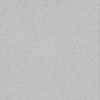
Label: dusty